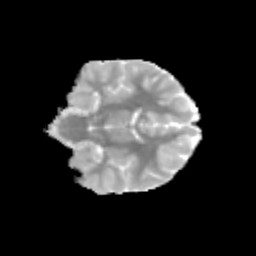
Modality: MD
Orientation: coronal
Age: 9
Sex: female
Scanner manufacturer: siemens
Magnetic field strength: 3 T
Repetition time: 3.8 s
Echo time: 0.07 s